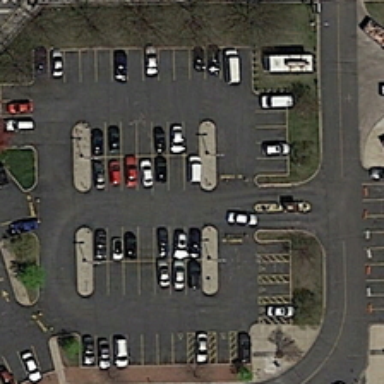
Some cars are parked in a parking lot near several green trees .